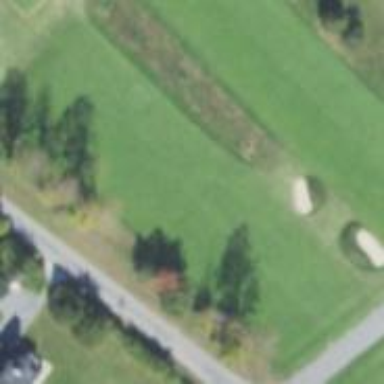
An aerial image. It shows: Golf fairway surrounded by grass.